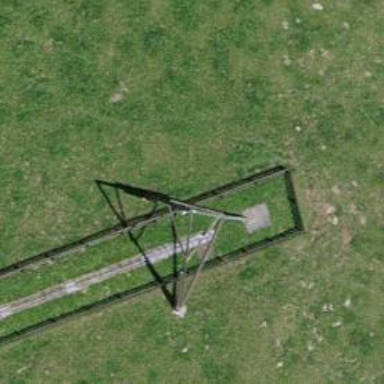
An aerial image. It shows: Antenna made by man.